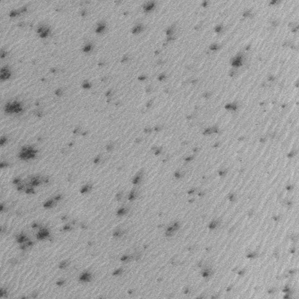
Label: frost